Question: I'm using Highcharts API for one of my project.
I need legends on the right side and chart on the left as in below link. Can anyone have any idea how to do this in Highcharts?
Many thanks in advance.
Please check this image.

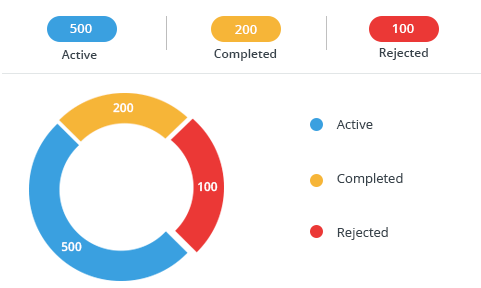
Answer: Set legend's layout, align and verticalAlign options as follows:
'''
legend: {
layout: 'vertical',
align: 'right',
verticalAlign: 'middle',
itemMarginTop: 10,
itemMarginBottom: 10
},
'''
By itemMarginTop/Bottom you can control the padding between the legend items.
example: <URL>
<URL>